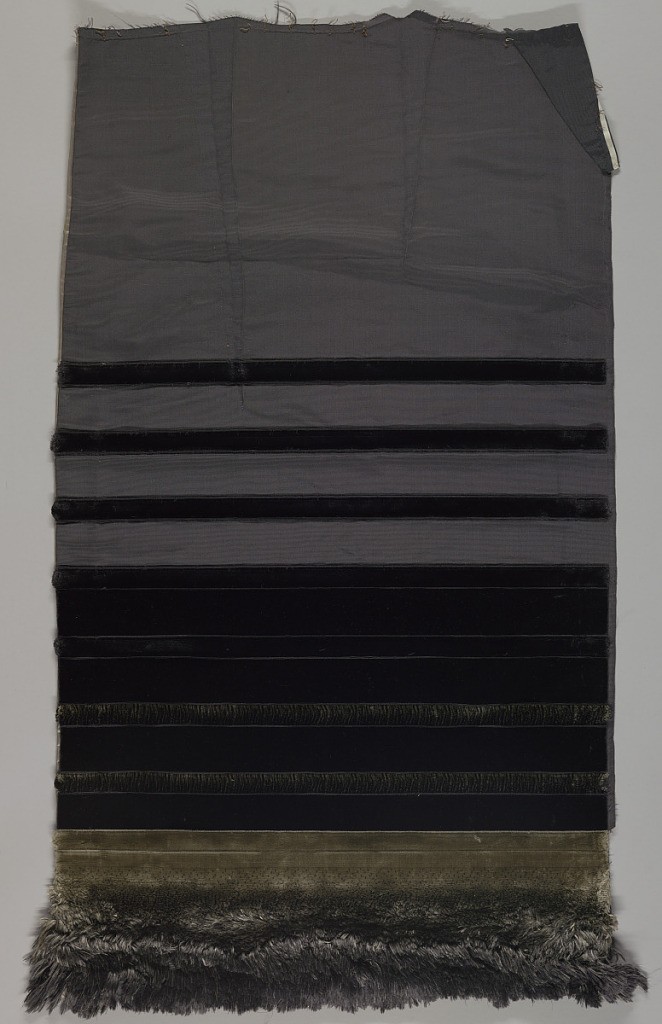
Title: Skirt panel
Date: mid-19th century
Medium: silk Technique: warp face plain weave and velvet
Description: Black dress fabric that starts at the top with no pile and then adds horizontal stripes of velvet that gradually turn to grey/tan and the pile becomes longer at the bottom.